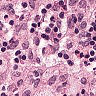
Metastatic tissue present: no